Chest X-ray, PA view. Patient: 63 years old, sex F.
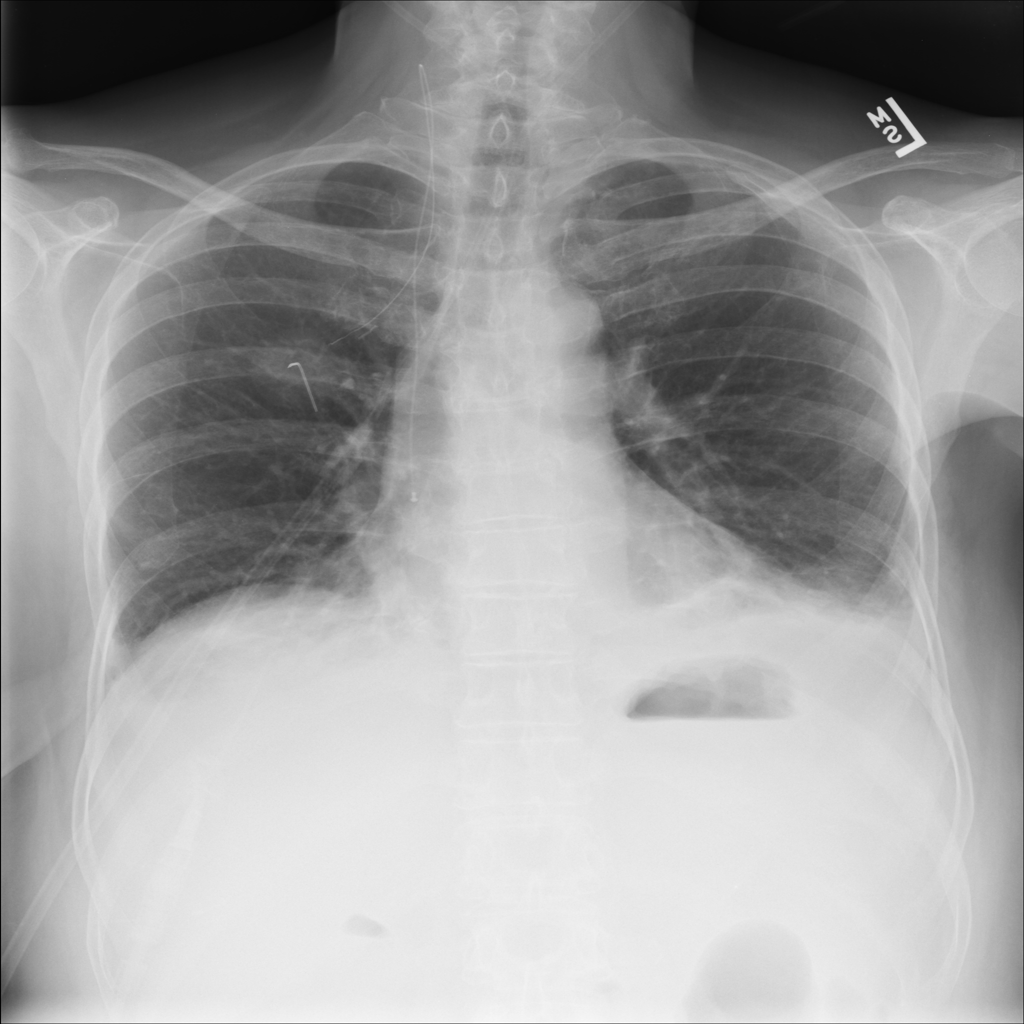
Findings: Atelectasis, Effusion